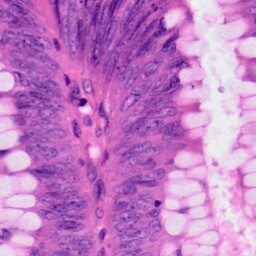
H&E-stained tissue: Colon